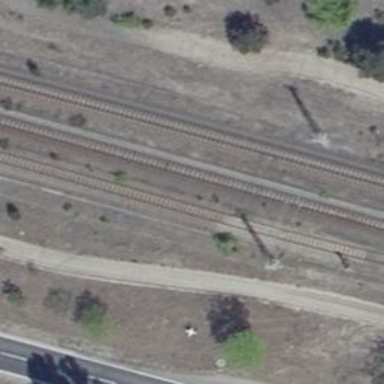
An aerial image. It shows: Railway track with contact lines for electrification.